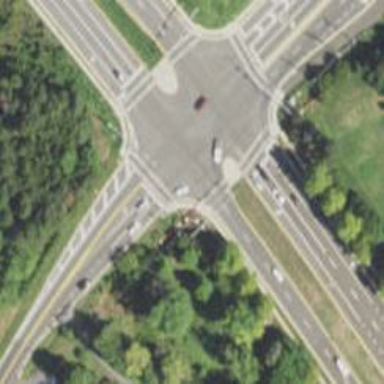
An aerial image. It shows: Marked footway crossing with pedestrian island.